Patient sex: F
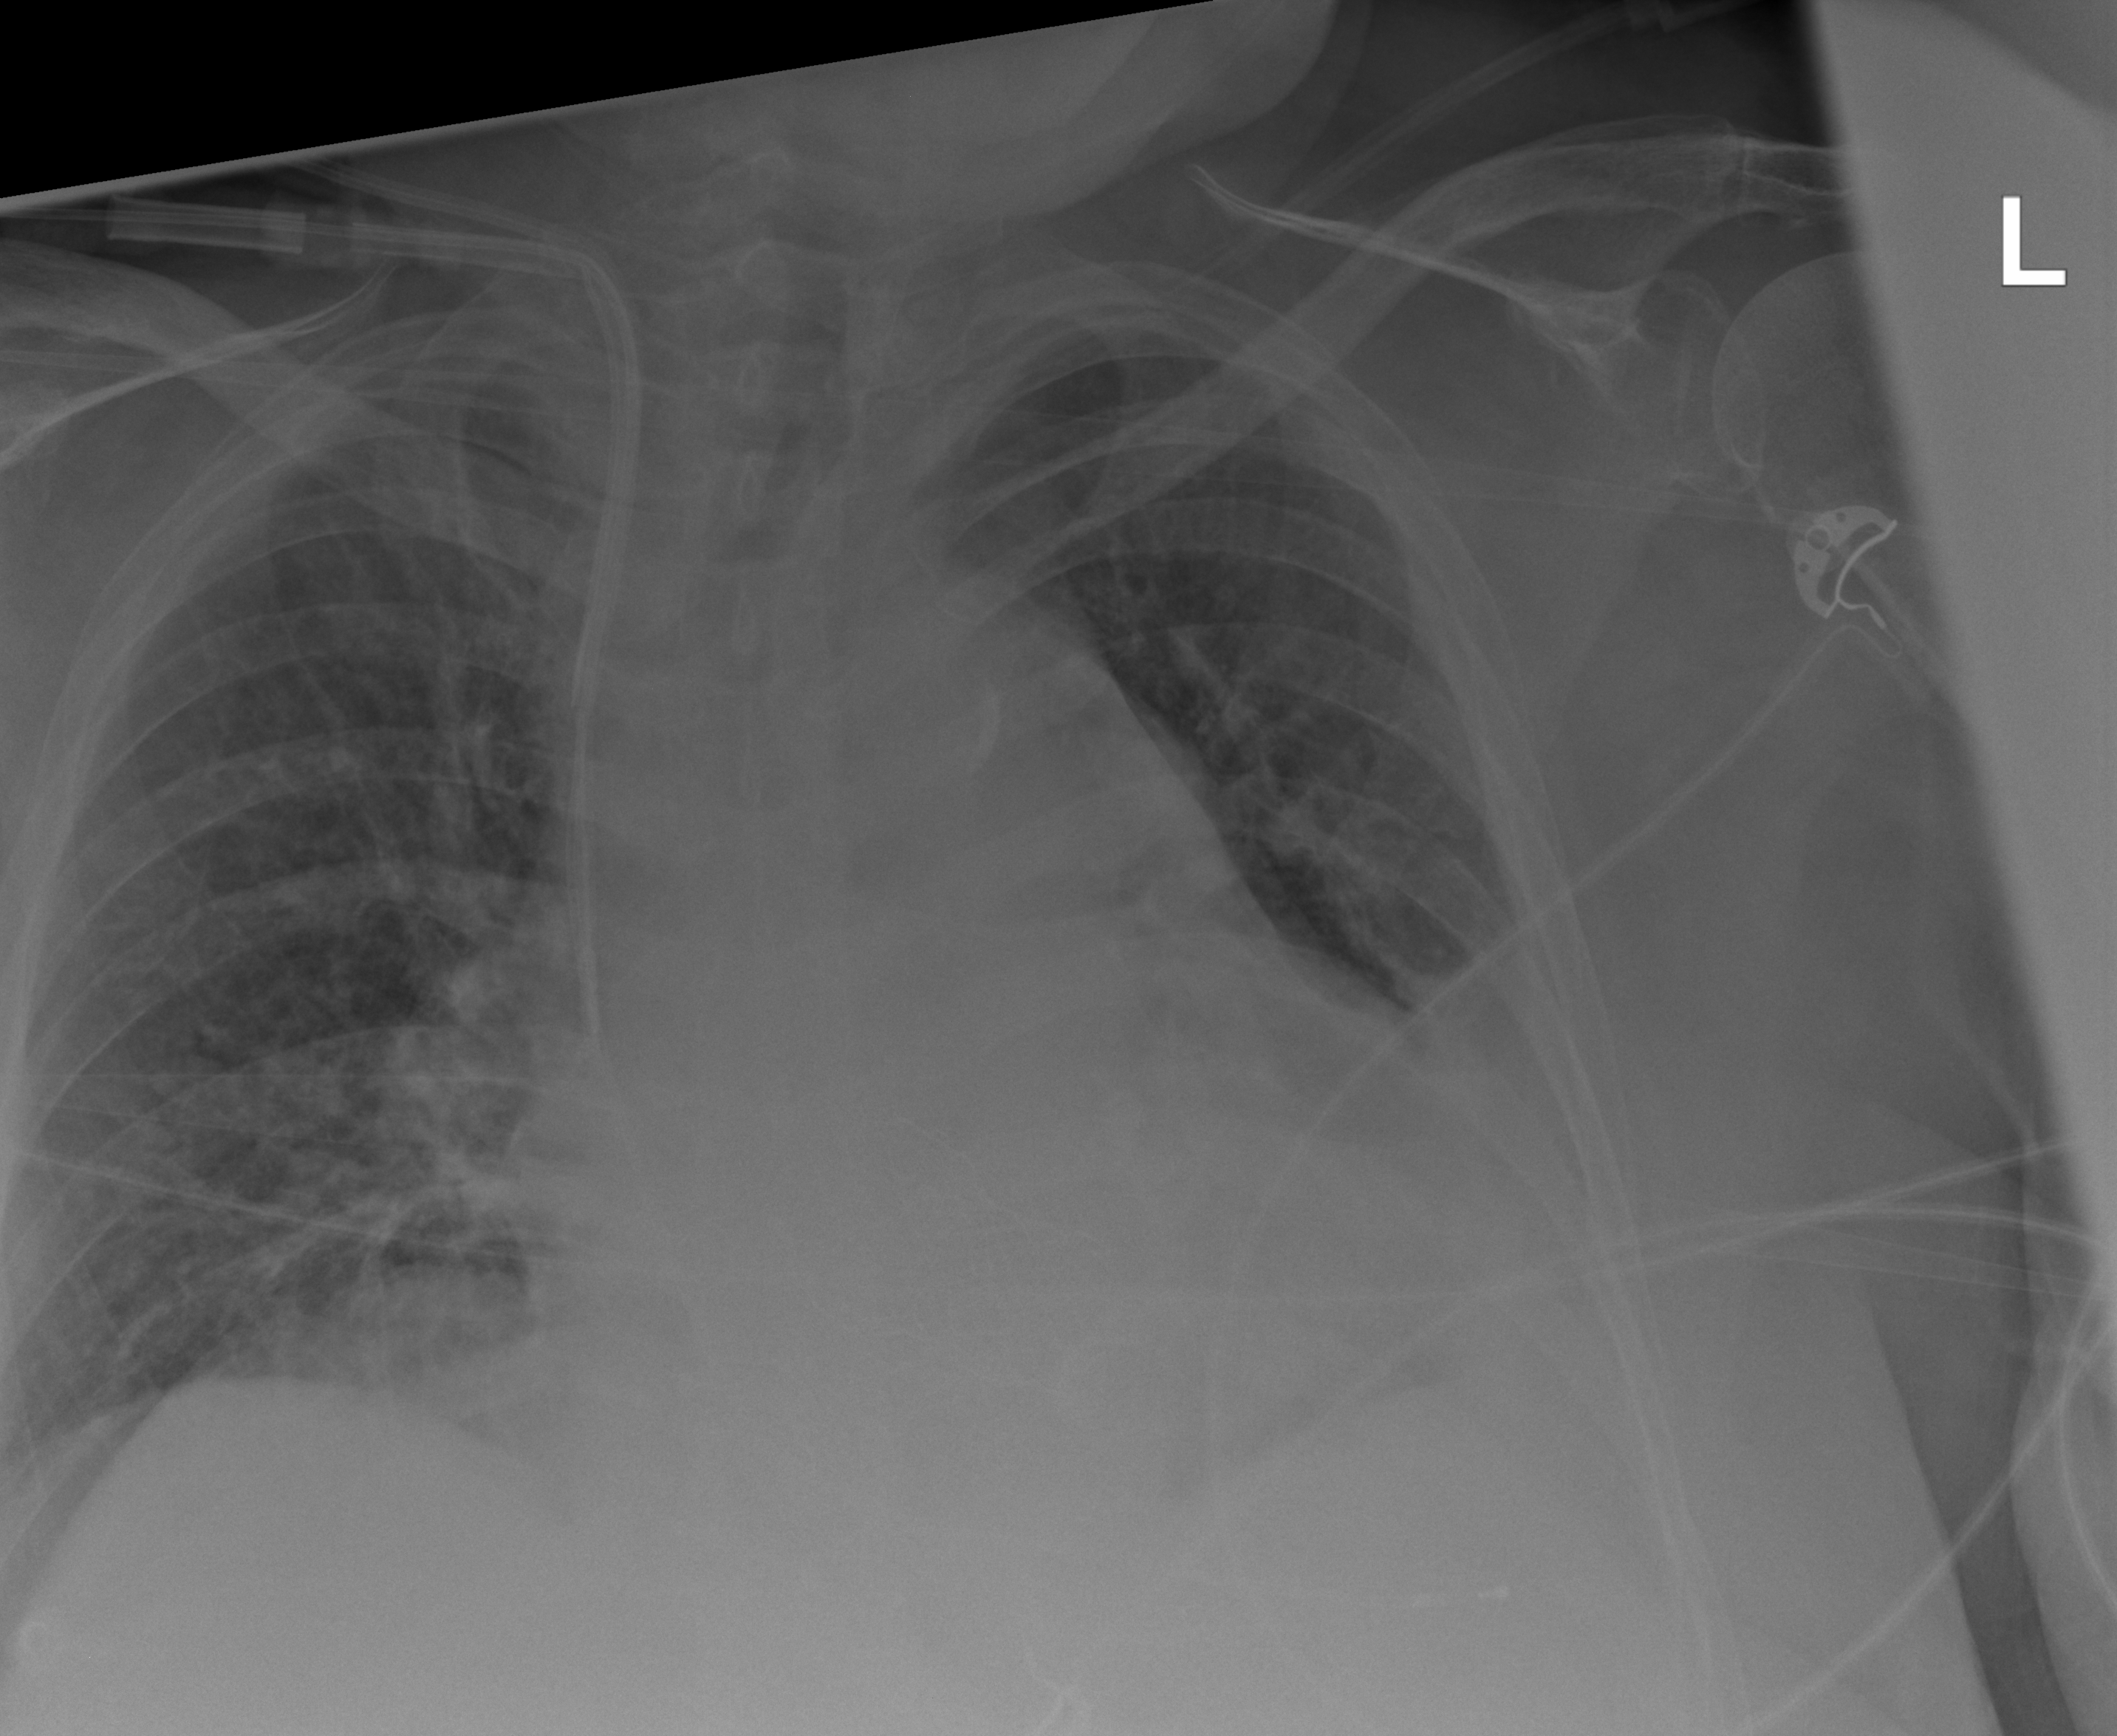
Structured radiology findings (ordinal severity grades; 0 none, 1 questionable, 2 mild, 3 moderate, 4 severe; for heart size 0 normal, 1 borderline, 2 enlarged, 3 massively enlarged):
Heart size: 2
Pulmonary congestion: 2
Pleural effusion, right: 0
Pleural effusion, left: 2
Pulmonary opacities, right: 0
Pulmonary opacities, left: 1
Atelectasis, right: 2
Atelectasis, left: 2